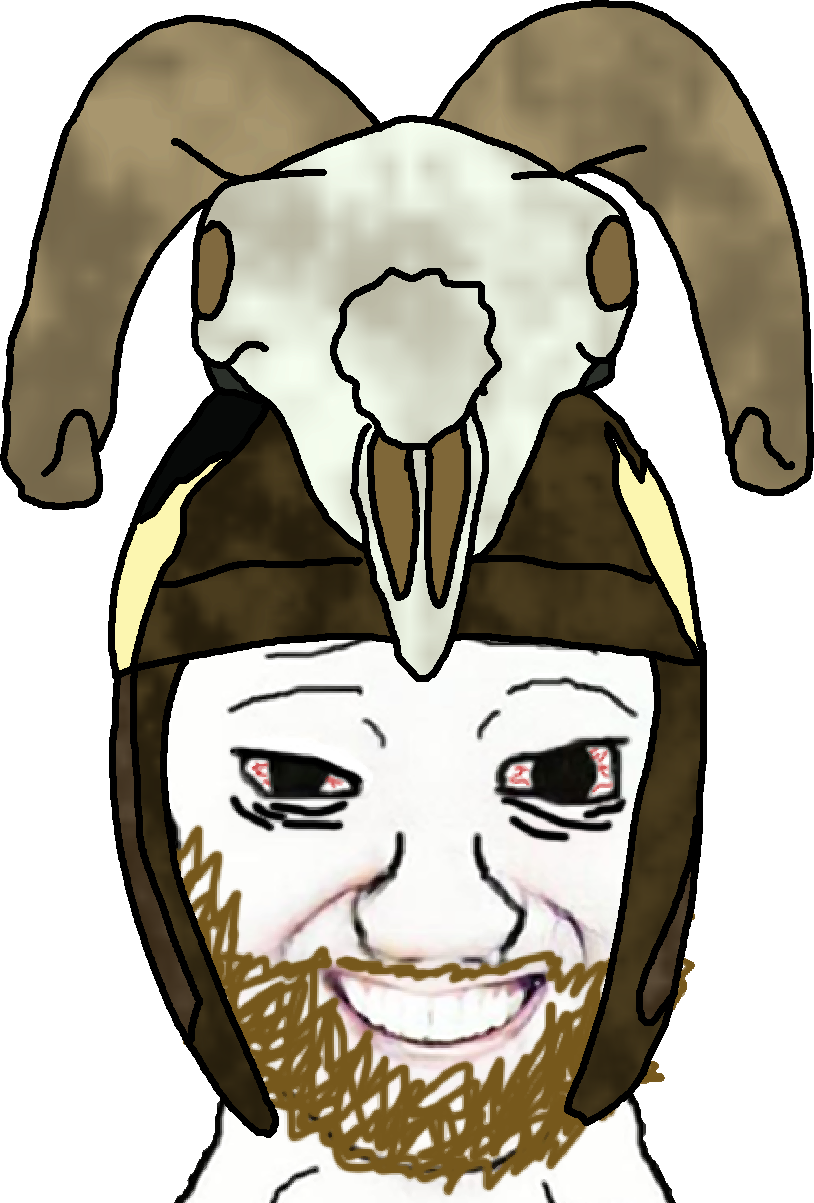
Label: 5_Coomer